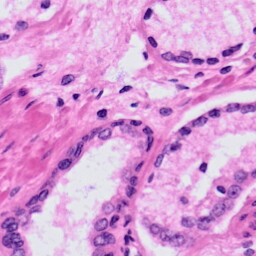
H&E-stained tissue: Prostate